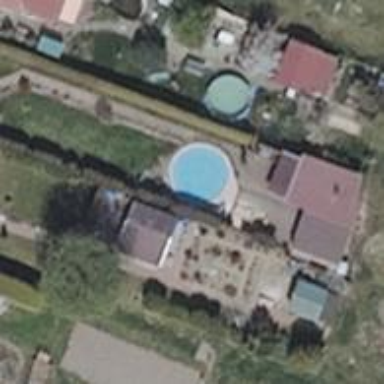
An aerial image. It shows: Swimming pool located in leisure land.